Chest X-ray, AP view. Patient: 35 years old, sex M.
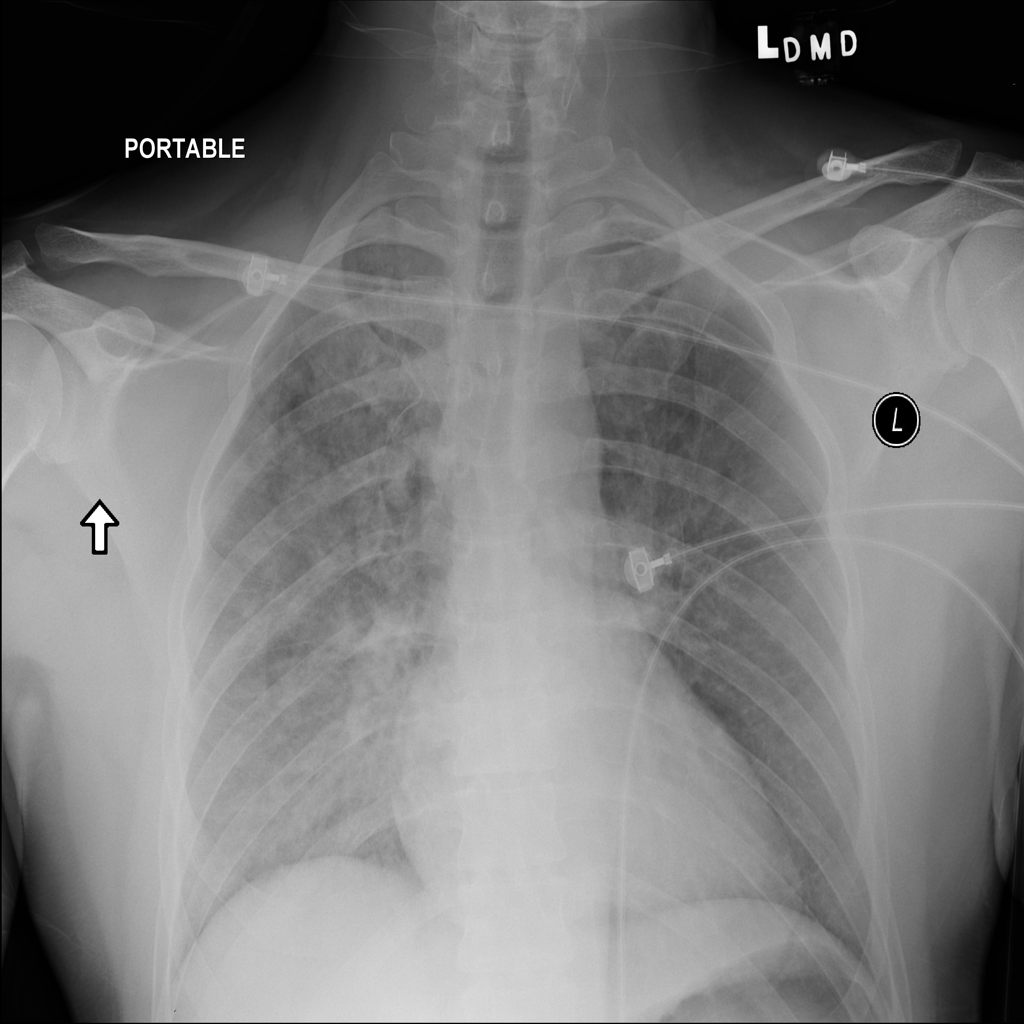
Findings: Edema